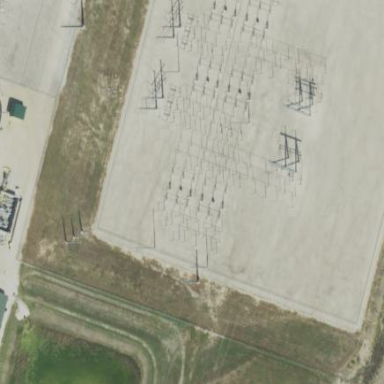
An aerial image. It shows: Power substation with transmission level designation. It is enclosed by fence.